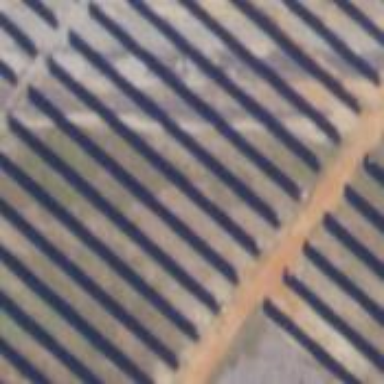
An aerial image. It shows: Solar power generator using photovoltaic method with solar photovoltaic panel types.